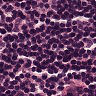
Metastatic tissue present: no